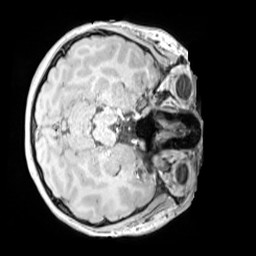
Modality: MP2RAGE
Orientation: axial
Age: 10
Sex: female
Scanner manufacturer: siemens
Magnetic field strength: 3 T
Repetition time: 4 s
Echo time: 0.00303 s